Question: I have an error on my site triggered by Internet Explorer 8 when I first enter the page. The debugger says:
> Object doesn't support this property or method widget, line 48 character 3
I click on the error to take me to the line. It leads me to HTML. How is it possible that HTML triggered a JS error?

I have not clicked this anchor. The error appeared upon page load. Can someone give me leads on where I should be looking to find the problem?
Live site: <URL>
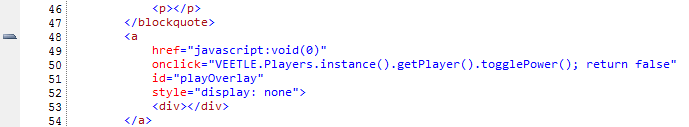
Answer: This is probably the source of the issue:
'''
onclick="VEETLE.Players.instance().getPlayer().togglePlayer(); return false"
'''
The reason for the error is probably the 'VEETLE' object not being defined yet.
Try placing the SCRIPT that defines that object into the HEAD of the page.
---
Consider this:
'''
var po = document.getElementById('playOverlay');
po.onclick = function() {
VEETLE.Players.instance().getPlayer().togglePlayer();
return false;
}
'''
... instead of the onclick attribute.